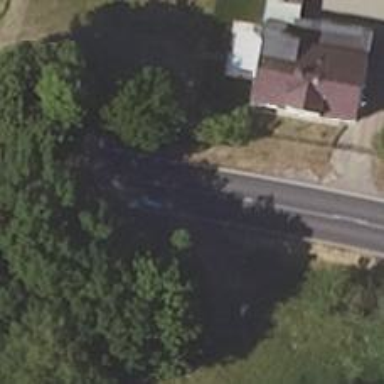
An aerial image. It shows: Asphalt road classified as primary highway.